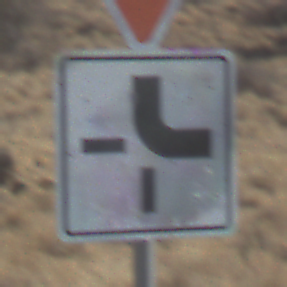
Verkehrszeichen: VerlaufVorfahrtsstrasse4
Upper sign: VorfahrtGewaehren
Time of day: Midday
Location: Outdoor (Nature)
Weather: Clear
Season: NotSpecified
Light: Natural